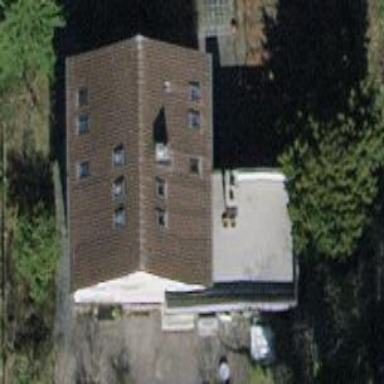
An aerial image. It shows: Detached building.